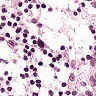
Metastatic tissue present: no